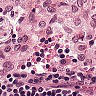
Metastatic tissue present: no